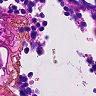
Metastatic tissue present: no